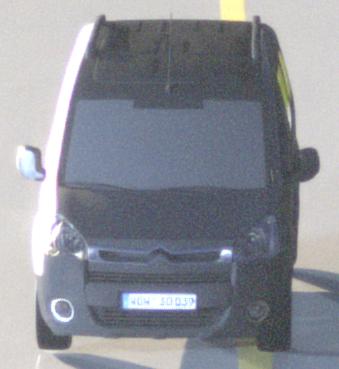
Make: Citroen
Model: Berlingo Kombi VTi 120
Detailed model: Berlingo (II) Kombi
Model produced from: 2009/12
Model produced until: 2012/03
Doors: 5
Color: gray
Road condition: wet road
Daytime: night
Contrast: high contrast